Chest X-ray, AP view. Patient: 60 years old, sex M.
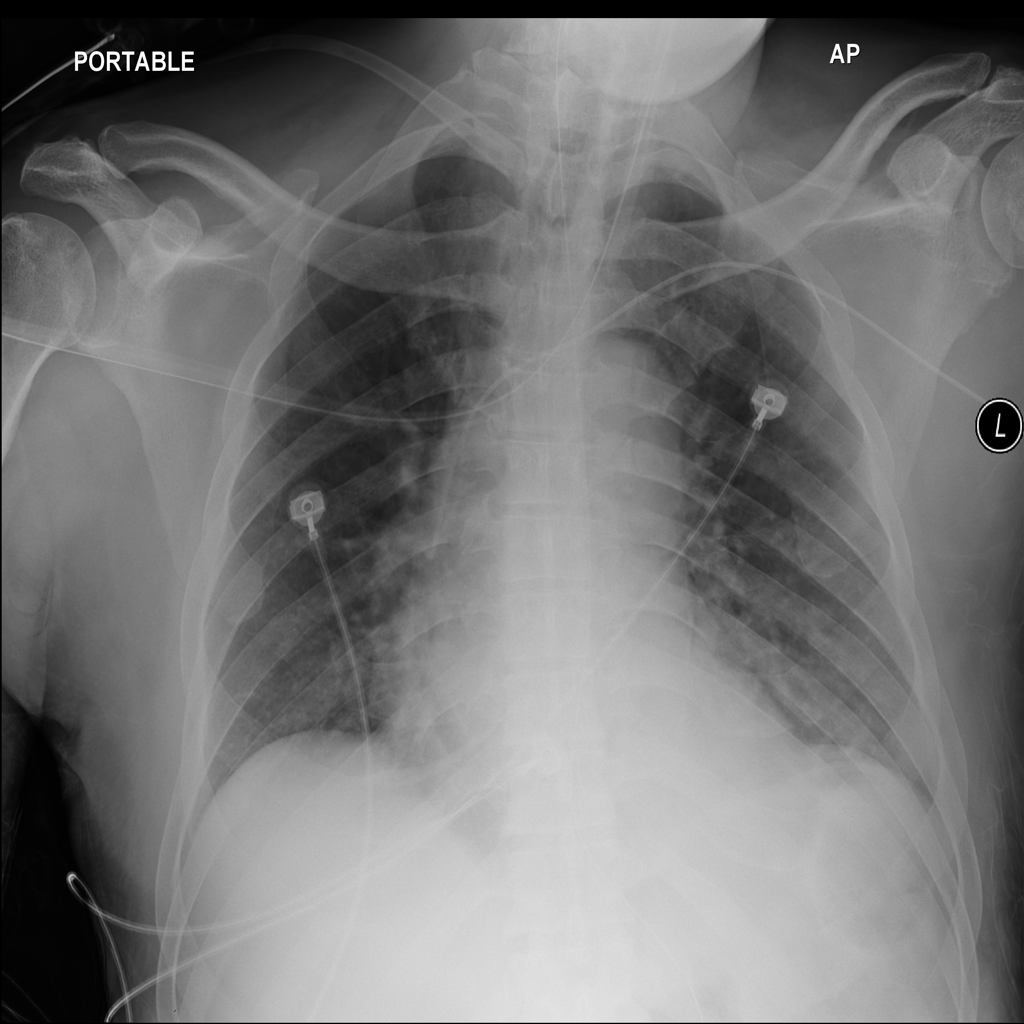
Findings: No Finding